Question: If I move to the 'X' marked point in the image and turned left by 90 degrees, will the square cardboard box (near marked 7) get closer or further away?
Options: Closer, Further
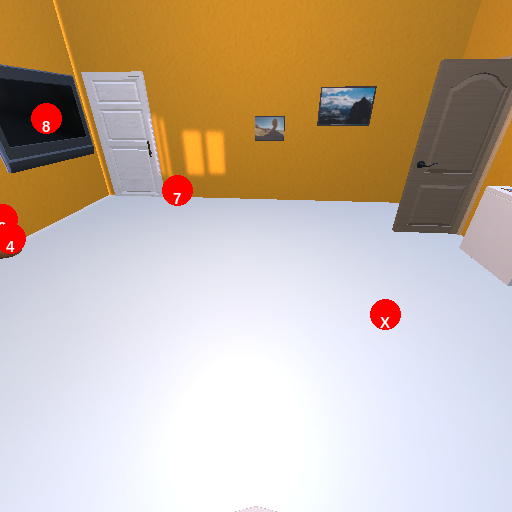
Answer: Closer